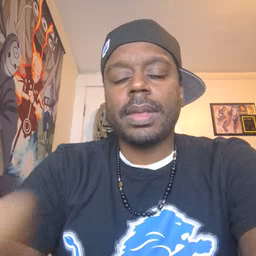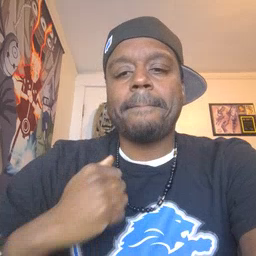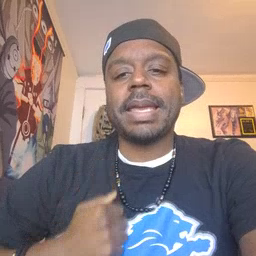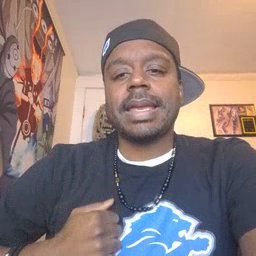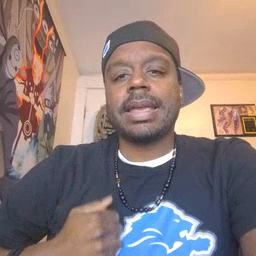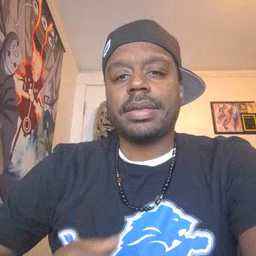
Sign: bath